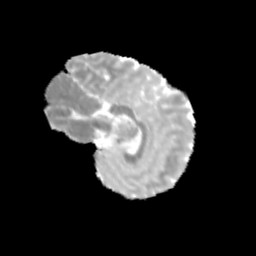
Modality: MD
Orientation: sagittal
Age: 11
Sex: female
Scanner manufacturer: siemens
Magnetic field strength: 3 T
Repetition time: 3.8 s
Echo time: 0.07 s